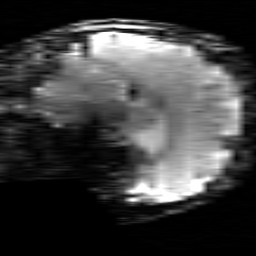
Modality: T2starw
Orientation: sagittal
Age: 25
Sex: female
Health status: healthy
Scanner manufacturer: siemens
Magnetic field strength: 3 T
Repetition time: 0.7 s
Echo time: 0.02 s